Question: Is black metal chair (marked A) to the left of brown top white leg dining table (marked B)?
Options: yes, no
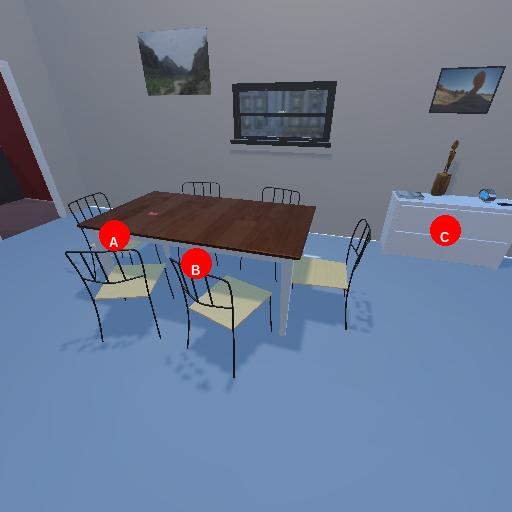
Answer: yes